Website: apple
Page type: payment
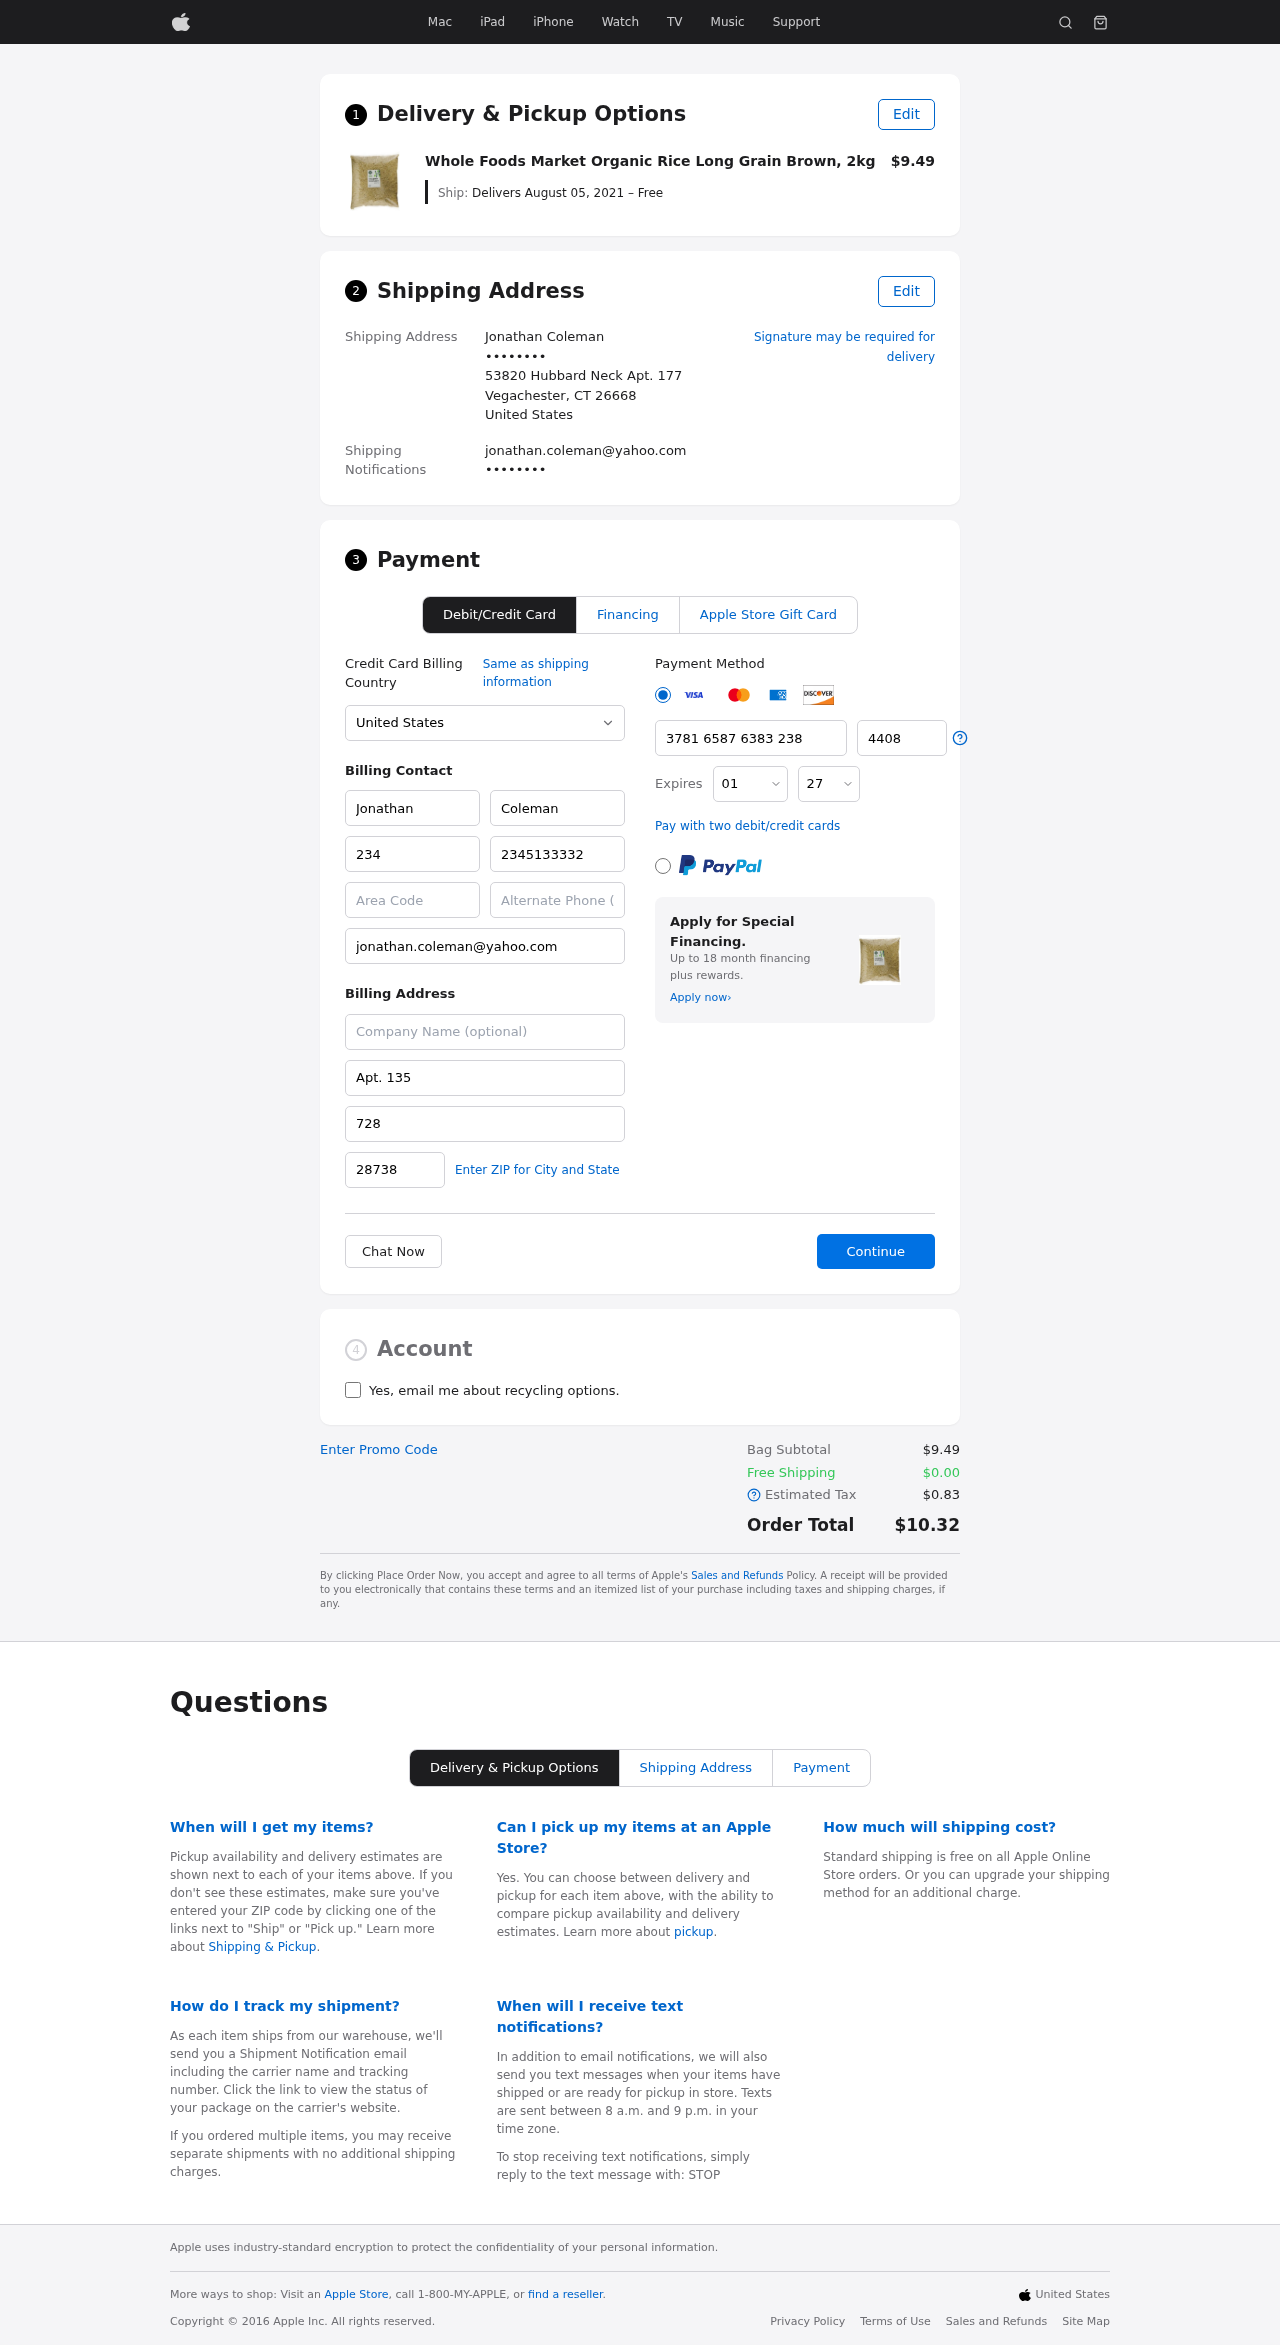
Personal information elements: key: PII_CARD_CVV
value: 4408
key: PII_CARD_EXPIRY_MONTH
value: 01
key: PII_CARD_EXPIRY_YEAR
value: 27
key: PII_CARD_NUMBER
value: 3781 6587 6383 238
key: PII_CITY_STATE_ZIP
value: Vegachester, CT 26668
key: PII_COUNTRY
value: United States
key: PII_EMAIL
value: jonathan.coleman@yahoo.com
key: PII_EMAIL2
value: jonathan.coleman@yahoo.com
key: PII_FIRSTNAME
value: Jonathan
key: PII_FULLNAME
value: Jonathan Coleman
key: PII_LASTNAME
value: Coleman
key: PII_PHONE3
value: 2345133332
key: PII_PHONE_AREA
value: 234
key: PII_POSTCODE2
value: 28738
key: PII_SECURITY_CODE
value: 728
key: PII_STREET
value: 53820 Hubbard Neck Apt. 177
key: PII_STREET2
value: Apt. 135
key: PII_PHONE
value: ••••••••
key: PII_PHONE2
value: ••••••••
Product elements: key: PRODUCT1_NAME
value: Whole Foods Market Organic Rice Long Grain Brown, 2kg
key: PRODUCT1_PRICE
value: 9.49
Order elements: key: ORDER_DELIVERY_DATE
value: Delivers August 05, 2021 – Free
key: ORDER_SUBTOTAL
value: $9.49
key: ORDER_SHIPPING_COST
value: $0.00
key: ORDER_TAX
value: $0.83
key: ORDER_TOTAL
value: $10.32